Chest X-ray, PA view. Patient: 54 years old, sex F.
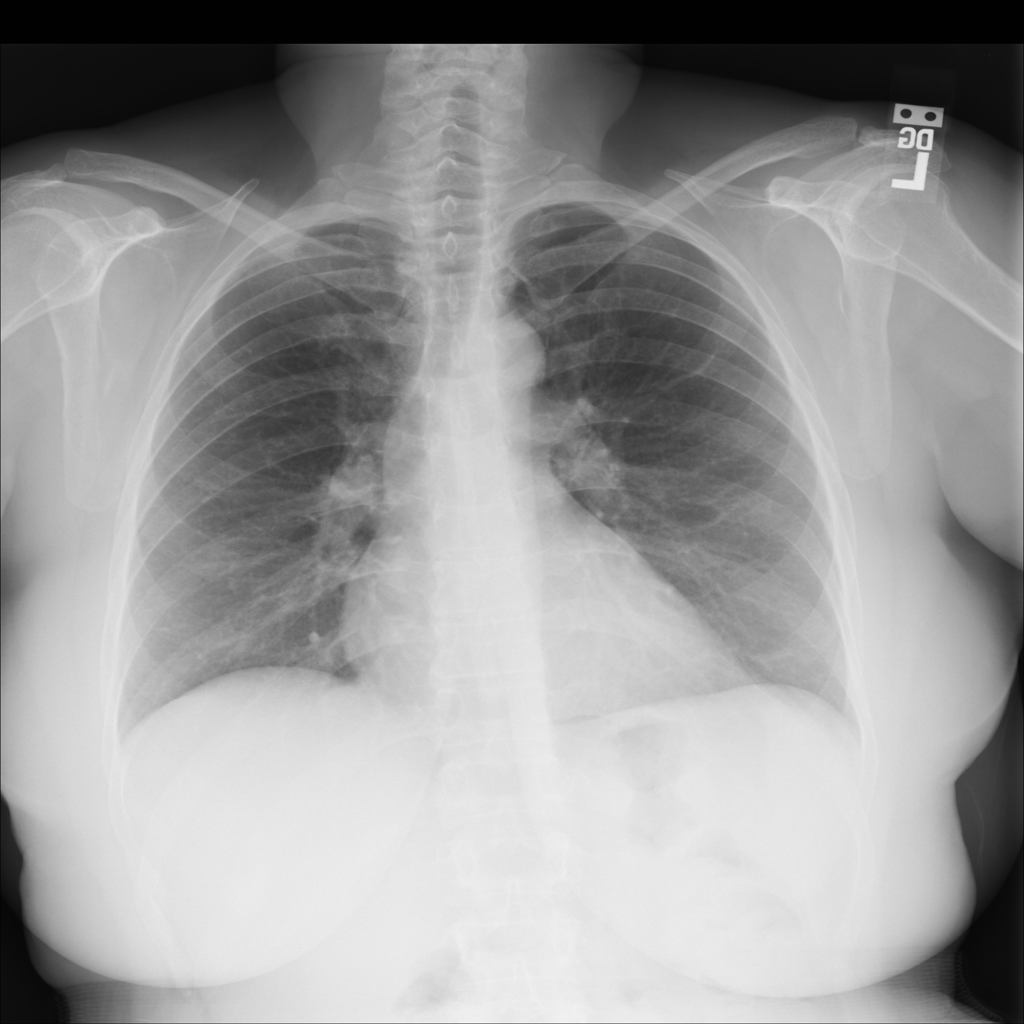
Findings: No Finding